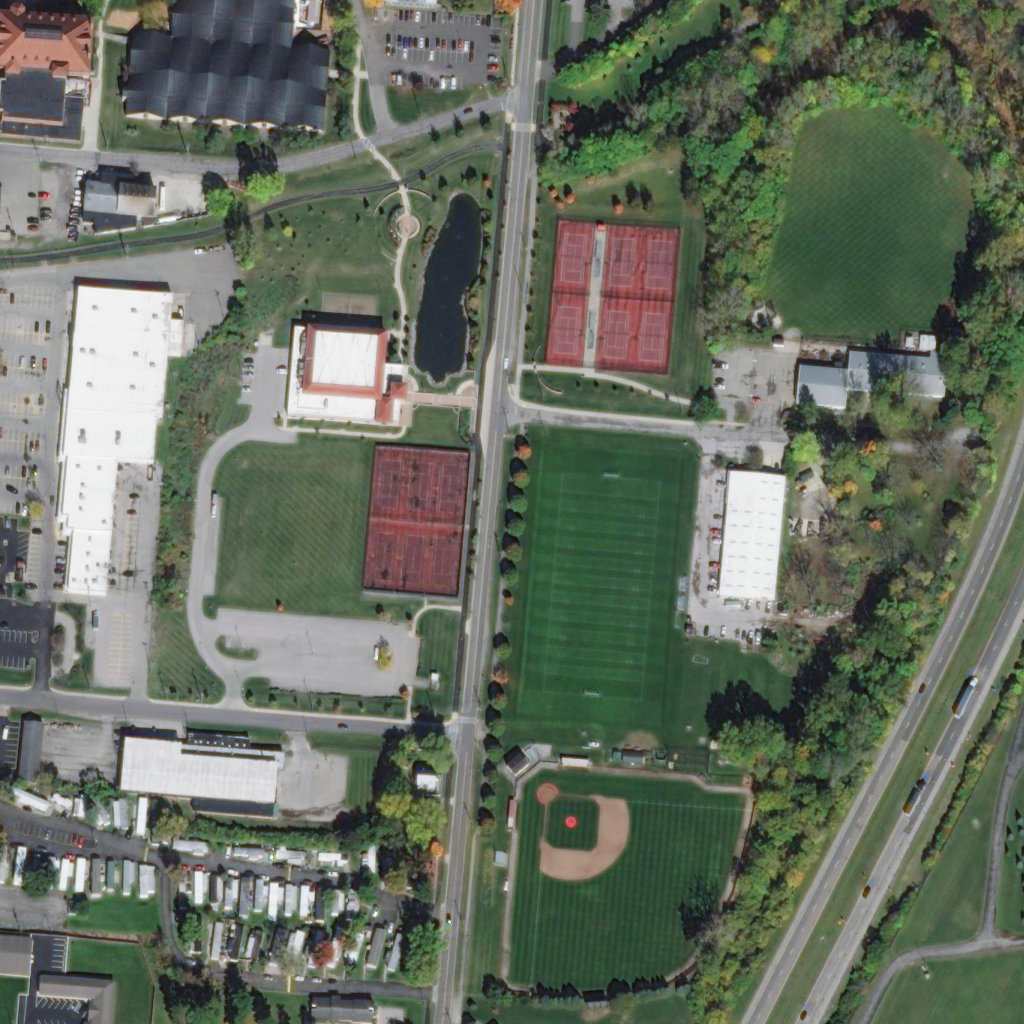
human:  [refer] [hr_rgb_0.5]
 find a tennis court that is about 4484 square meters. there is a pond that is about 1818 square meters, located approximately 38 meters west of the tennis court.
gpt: <box>[[53, 21, 66, 36, 0]]</box>

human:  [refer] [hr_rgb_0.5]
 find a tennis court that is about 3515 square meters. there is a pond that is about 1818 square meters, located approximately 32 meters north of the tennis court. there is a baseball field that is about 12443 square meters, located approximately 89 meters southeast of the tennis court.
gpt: <box>[[35, 43, 45, 58, 0]]</box>

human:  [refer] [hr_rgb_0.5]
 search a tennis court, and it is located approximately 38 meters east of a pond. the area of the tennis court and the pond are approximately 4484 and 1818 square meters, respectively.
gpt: <box>[[53, 21, 66, 36, 0]]</box>